Question:
I'm trying to do something like this in HTML. It's a header, at the very top of the page. The checkerboard area must be transparent.
I can't think of a good way to do this without using like 15 divs.
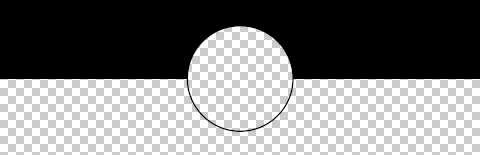
Answer: # Future Options
The ideal scenario would be to use a single element with no images.
Masking and/or clipping would be helpful in situations like this, though browser support is limited. It does seem that progress has been made on the spec (below) since I first wrote this answer, so that's encouraging.
- <URL>
# Practical Approach
For now, I would go with an image-based solution. It doesn't need to be complex.
I recommend avoiding raster graphics since high-density displays are becoming more and more common (nearly every tablet/smartphone and 4K PC monitors). To accomplish this, SVG will work in most modern browsers and PNG can be used as a fallback.
# Demos
- <URL>':before'':after'
'''
<div id="box">
<div id="knockout"></div>
</div>
#box{
position: relative;
}
#knockout {
background-image: url(http://i.stack.imgur.com/AXHM0.png);
width: 105px;
height: 180px;
margin: 0 auto;
}
#knockout:before{
content: " ";
position: absolute;
left: -52px;
width: 50%;
height: 100px;
background-color: #000;
}
#knockout:after{
content: " ";
position: absolute;
right: -52px;
width: 50%;
height: 100px;
background-color: #000;
}
'''
Here's a transparent PNG to get you started. Someone with basic Adobe Illustrator skills could recreate this as an SVG image, providing the aforementioned high resolution capabilities. An SVG will work nicely as a background image.